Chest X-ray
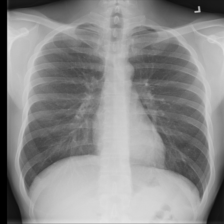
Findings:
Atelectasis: negative
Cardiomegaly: negative
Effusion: negative
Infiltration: negative
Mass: negative
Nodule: negative
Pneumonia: negative
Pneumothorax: negative
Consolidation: negative
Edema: negative
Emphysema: negative
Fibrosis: negative
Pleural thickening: negative
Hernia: negative